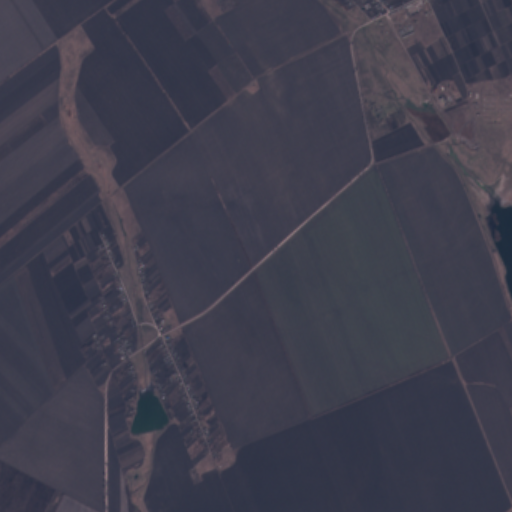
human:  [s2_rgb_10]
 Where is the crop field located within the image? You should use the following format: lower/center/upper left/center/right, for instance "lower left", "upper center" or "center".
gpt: The crop field is located in the lower left of the image.
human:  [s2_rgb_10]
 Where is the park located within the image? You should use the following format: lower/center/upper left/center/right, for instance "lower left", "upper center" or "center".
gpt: The park is located in the lower center of the image.
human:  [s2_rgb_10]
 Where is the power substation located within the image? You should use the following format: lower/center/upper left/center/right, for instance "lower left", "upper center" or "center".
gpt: The power substation is located in the upper right of the image.
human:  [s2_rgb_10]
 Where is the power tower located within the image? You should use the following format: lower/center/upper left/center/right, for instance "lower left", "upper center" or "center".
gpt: The power tower is located in the upper right of the image.
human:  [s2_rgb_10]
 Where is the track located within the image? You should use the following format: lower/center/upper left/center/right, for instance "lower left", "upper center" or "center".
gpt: There is no track in the image.